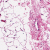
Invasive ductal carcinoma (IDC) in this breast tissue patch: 0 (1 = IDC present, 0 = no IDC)